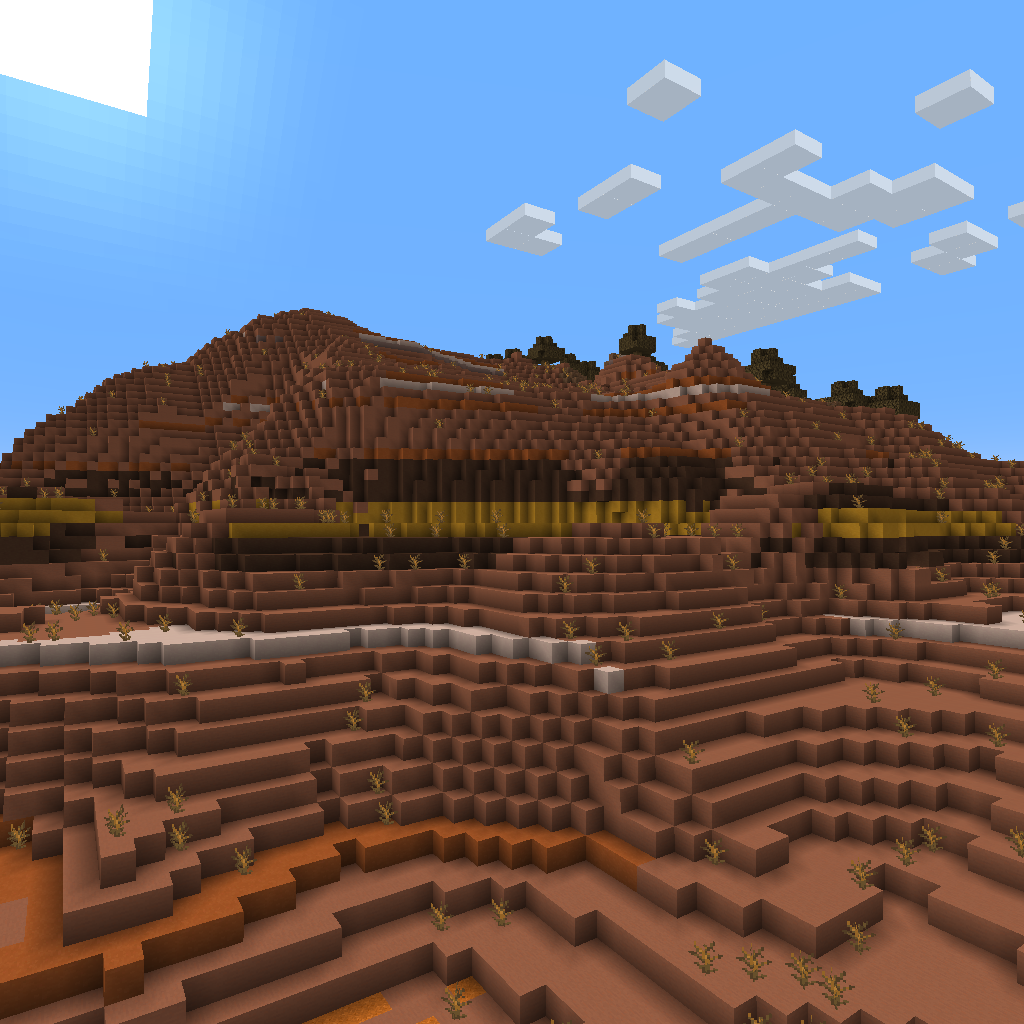
badlands mountains